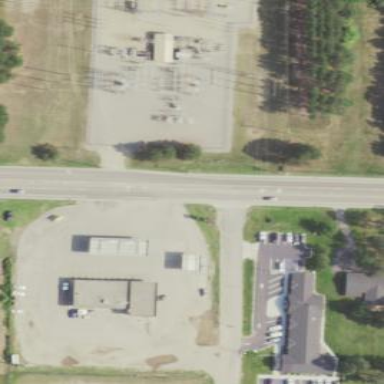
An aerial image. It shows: Substation surrounded by fence.